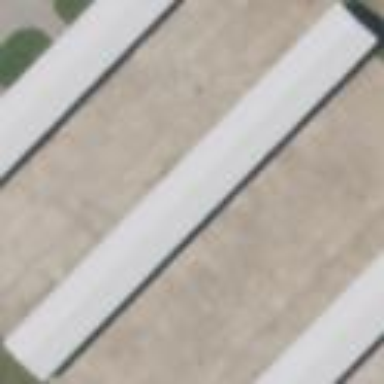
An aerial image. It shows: Hangar building located at airport.